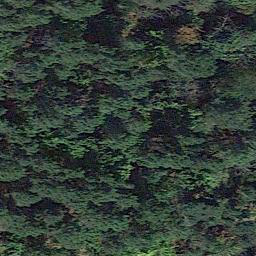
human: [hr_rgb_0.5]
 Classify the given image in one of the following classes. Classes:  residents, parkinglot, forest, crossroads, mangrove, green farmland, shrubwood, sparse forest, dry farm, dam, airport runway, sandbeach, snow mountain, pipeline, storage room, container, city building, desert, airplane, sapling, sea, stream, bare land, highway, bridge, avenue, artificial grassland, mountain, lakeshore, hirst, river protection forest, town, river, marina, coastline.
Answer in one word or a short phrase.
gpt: forest